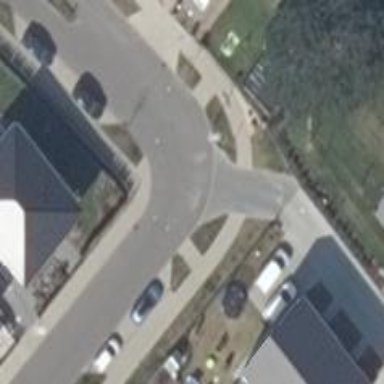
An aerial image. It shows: Unmarked crossing on the road.